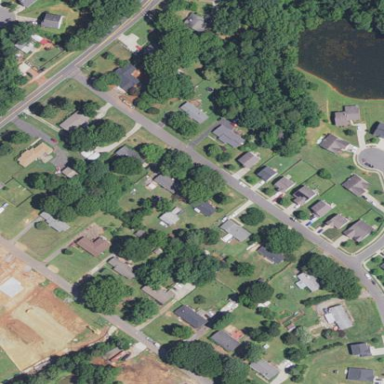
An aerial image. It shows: Residential area consisting of single-family homes.